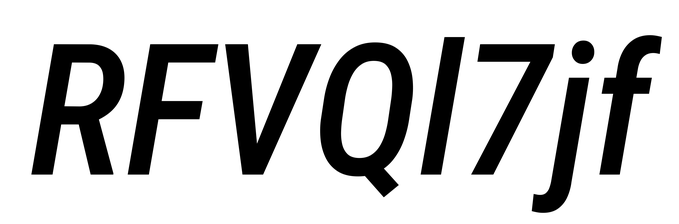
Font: Roboto-Italic_Condensed_Medium_Italic